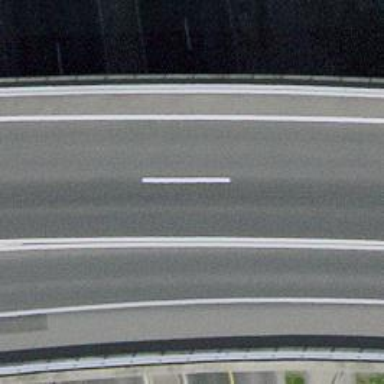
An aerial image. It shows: Viaduct bridge on asphalt motorway.